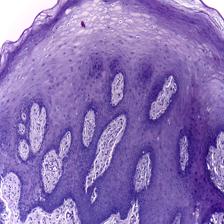
Diagnosis: Normal